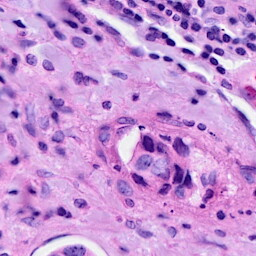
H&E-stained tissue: Breast